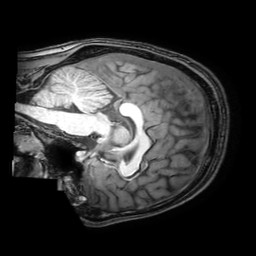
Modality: T1w
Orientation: sagittal
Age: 20
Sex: male
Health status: healthy
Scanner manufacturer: philips
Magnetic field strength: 3 T
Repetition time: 0.0079 s
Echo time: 0.0035 s